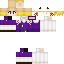
A female human skin with medium skin, wearing blonde long hair dressed in a purple hoodie and brown pants, featuring a closed mouth.